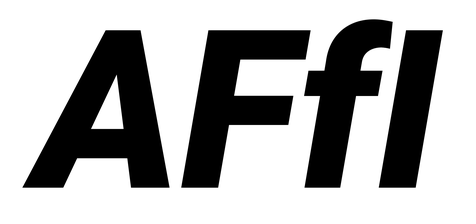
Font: Roboto-Italic_Black_Italic